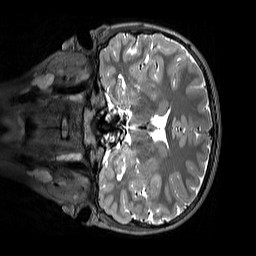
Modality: T2w
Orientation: coronal
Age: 12
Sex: female
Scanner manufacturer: siemens
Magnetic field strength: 3 T
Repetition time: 3.2 s
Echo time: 0.408 s